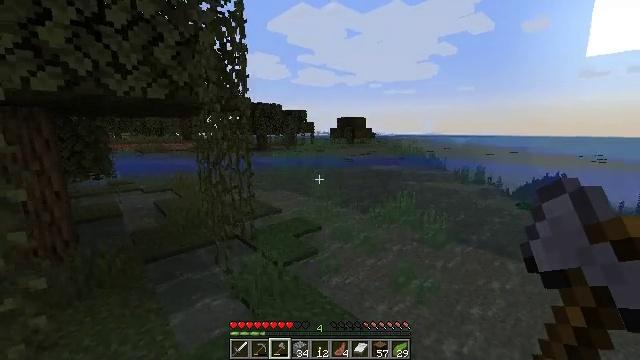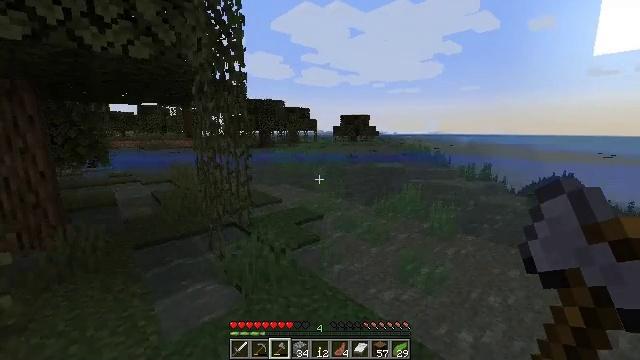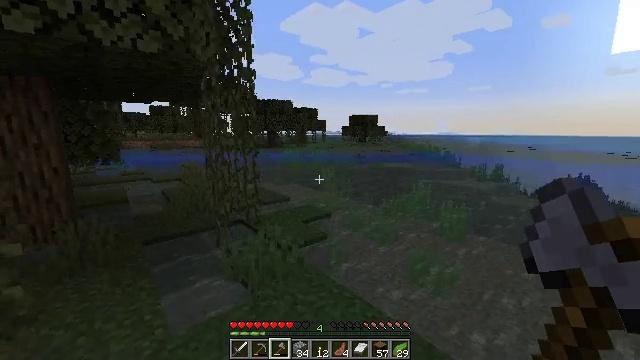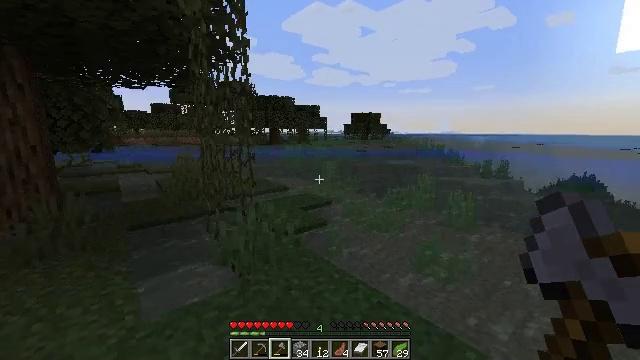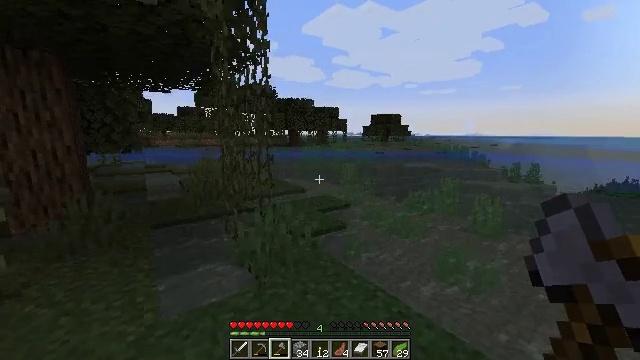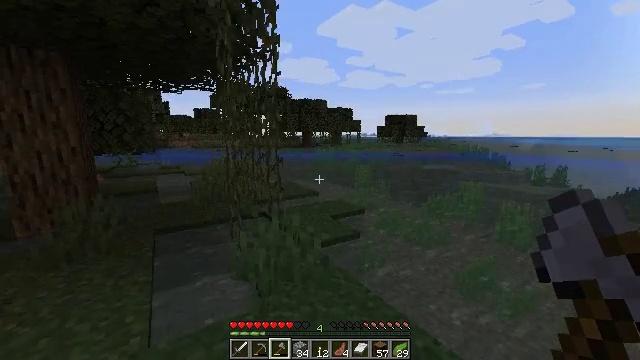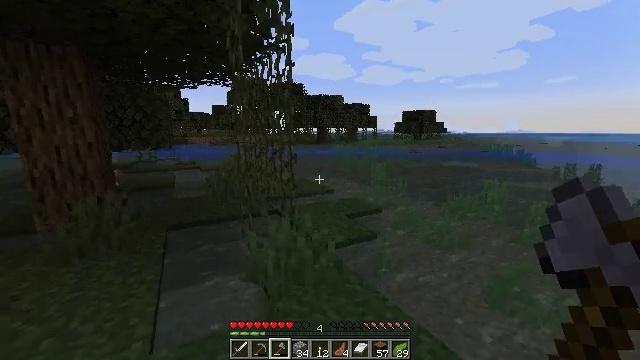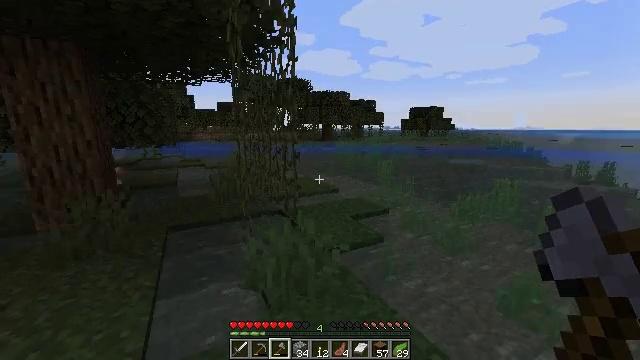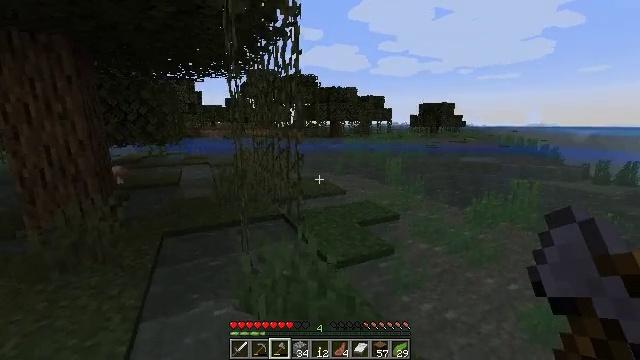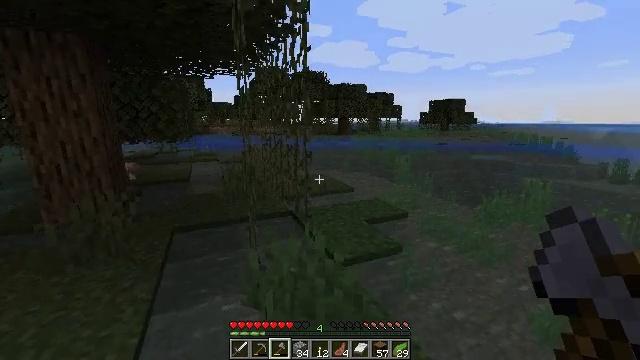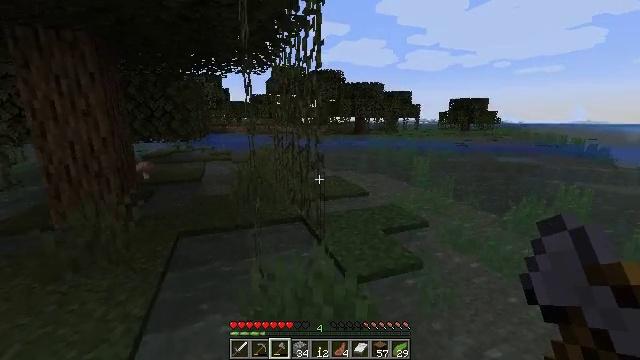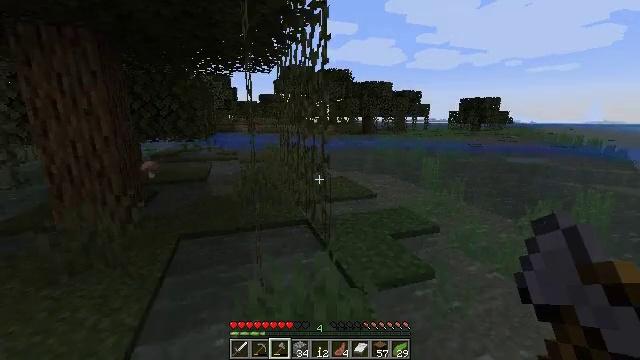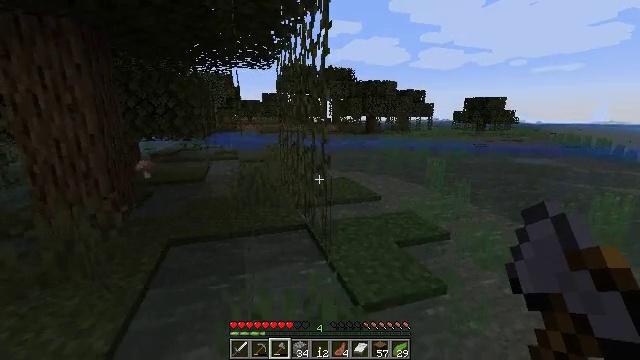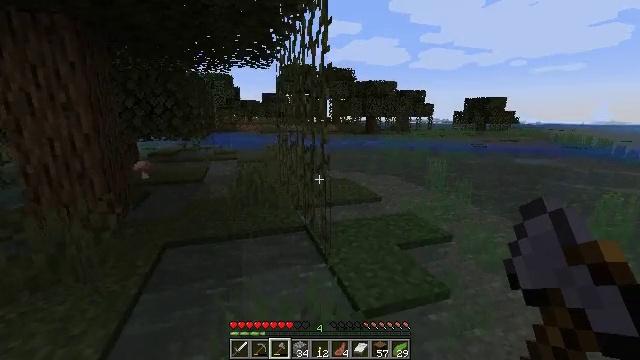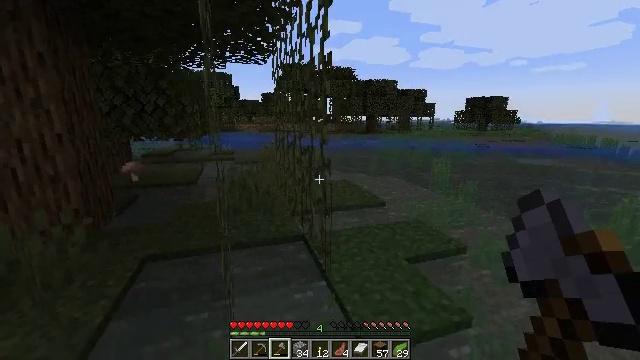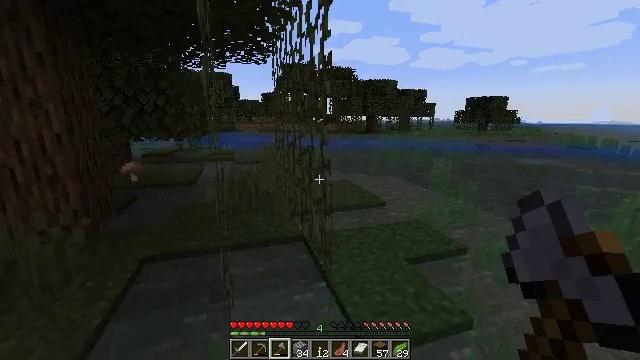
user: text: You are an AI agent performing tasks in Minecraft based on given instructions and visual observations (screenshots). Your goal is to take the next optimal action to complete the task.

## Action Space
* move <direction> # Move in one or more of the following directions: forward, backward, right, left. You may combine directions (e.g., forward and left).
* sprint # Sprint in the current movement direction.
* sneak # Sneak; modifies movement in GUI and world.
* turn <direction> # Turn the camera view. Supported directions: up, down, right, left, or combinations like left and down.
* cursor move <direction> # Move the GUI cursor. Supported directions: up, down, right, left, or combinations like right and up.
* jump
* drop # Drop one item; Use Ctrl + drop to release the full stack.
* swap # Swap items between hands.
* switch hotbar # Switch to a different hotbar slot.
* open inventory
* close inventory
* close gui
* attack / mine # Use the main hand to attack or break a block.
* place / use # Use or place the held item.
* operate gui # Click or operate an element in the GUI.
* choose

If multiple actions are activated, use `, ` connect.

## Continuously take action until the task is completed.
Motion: motion action
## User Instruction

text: Gather lily pads while exploring.
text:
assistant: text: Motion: move forward
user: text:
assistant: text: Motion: move forward, turn left
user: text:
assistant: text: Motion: move forward
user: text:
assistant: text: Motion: move forward, turn left
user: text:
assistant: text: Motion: move forward, turn left
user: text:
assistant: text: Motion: move forward, turn left
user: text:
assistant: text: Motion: move forward, turn left
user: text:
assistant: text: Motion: move forward, turn left
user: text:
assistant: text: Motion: move forward, turn left
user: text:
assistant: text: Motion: move forward, turn left
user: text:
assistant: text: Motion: move forward, turn left
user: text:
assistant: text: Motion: move forward
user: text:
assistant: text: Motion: move forward
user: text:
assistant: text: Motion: move forward
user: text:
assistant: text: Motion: move forward
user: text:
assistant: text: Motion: move forward, jump
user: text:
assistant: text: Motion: move forward, turn left and down, jump
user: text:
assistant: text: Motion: move forward, turn left, jump
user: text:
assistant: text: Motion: move forward, jump
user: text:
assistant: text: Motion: move forward
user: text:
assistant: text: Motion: move forward, turn left
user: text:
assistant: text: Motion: move forward
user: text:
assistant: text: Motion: move forward and move right
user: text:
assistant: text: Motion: move forward and move right, turn left
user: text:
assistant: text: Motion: move forward and move right
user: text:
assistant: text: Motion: move forward and move right, turn left
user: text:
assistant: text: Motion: move forward and move right, turn left
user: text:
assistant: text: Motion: move forward, turn left
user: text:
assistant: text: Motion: move forward, turn left
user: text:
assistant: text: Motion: move forward